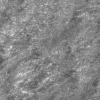
Atmospheric dust classification: not_dusty